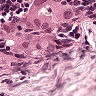
Metastatic tissue present: yes